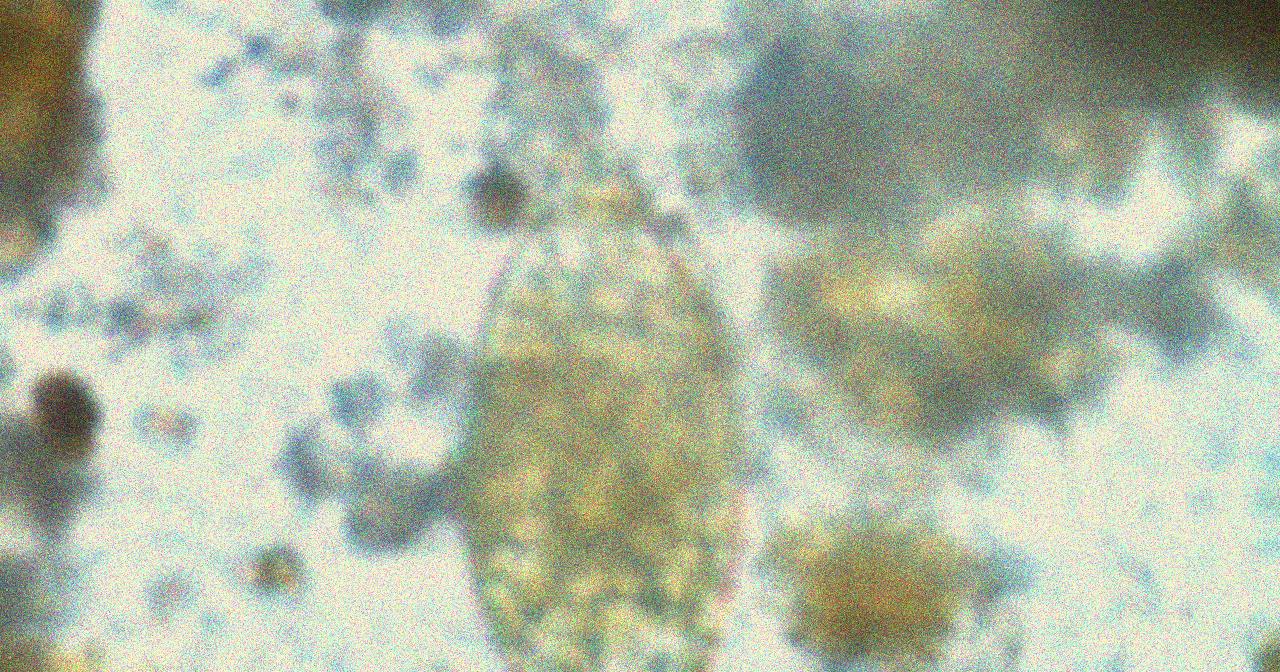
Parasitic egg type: Fasciolopsis buski